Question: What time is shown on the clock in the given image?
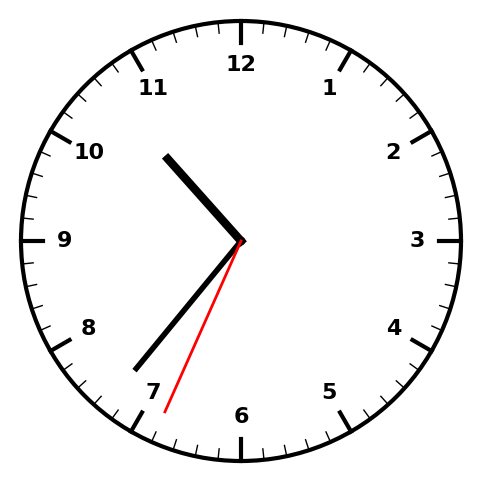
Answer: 10:36:34